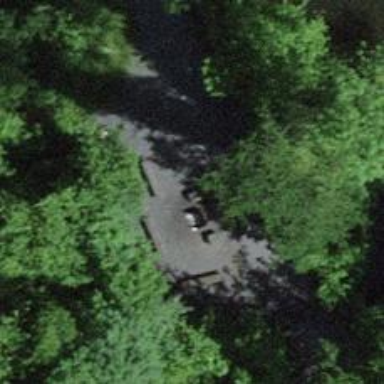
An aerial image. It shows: Bench.